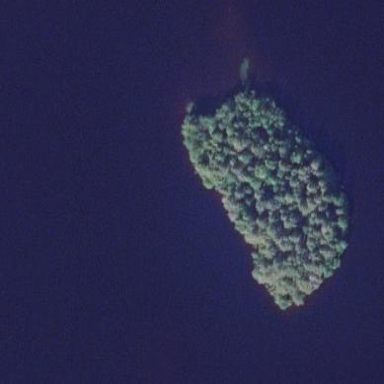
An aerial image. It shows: Islet.